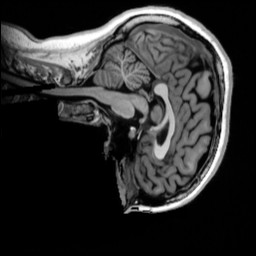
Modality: T1w
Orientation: sagittal
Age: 28
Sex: female
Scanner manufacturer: siemens
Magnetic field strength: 3 T
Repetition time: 4 s
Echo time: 0.00289 s